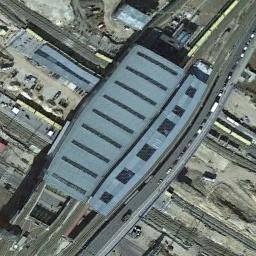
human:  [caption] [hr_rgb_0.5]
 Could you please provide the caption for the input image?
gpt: The railway station has some railways and a big building .

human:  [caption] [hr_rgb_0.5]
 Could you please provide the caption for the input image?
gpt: There is a fully equipped railway station in the city .

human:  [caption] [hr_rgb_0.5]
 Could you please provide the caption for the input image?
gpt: The railway station is next to some buildings .

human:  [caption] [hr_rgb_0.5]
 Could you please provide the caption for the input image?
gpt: Many buildings are beside the railway station .

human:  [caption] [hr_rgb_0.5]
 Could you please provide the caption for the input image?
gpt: There are some buildings beside the blue railway station .